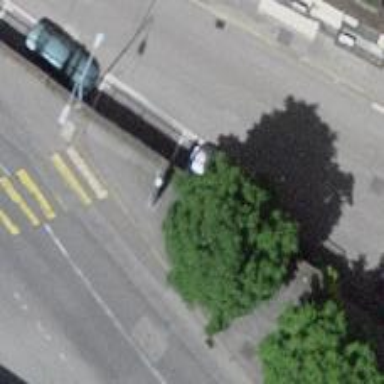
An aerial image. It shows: Parking area with asphalt surface designated for motorcycles.